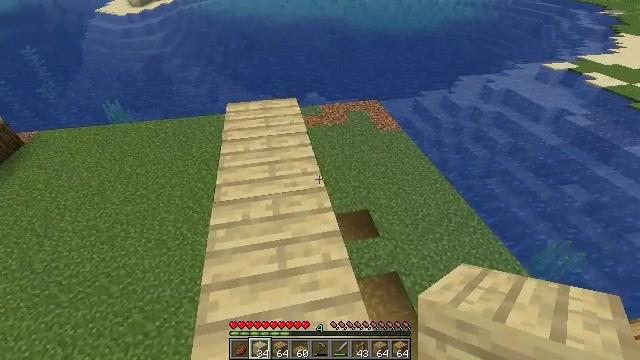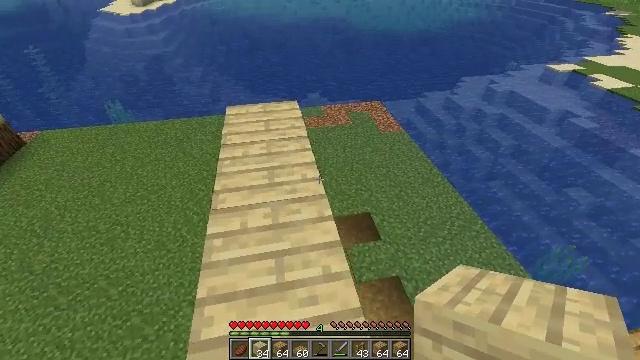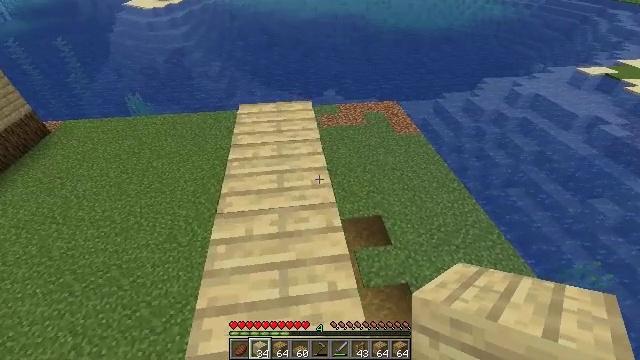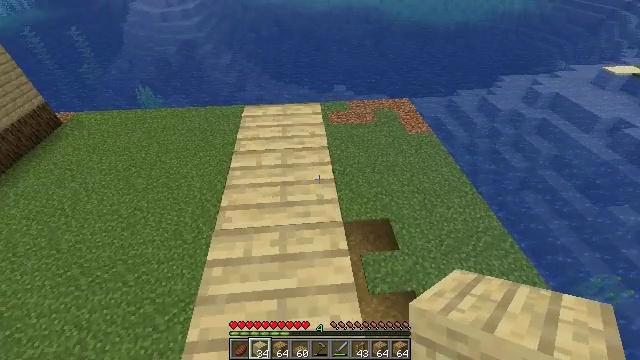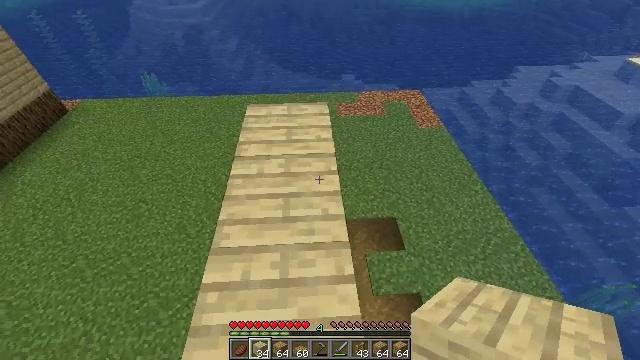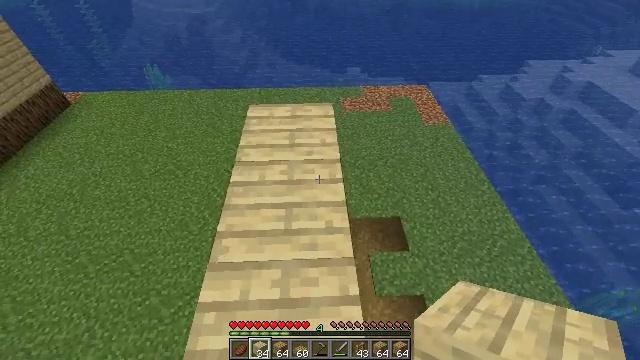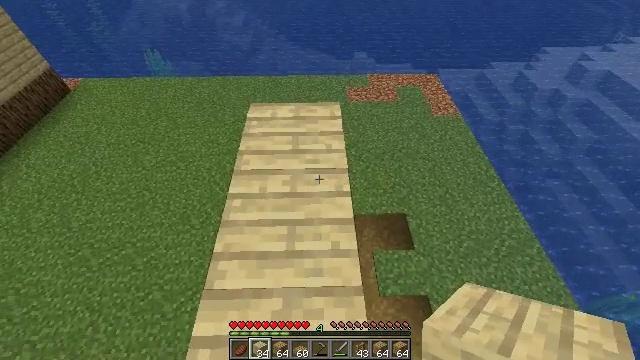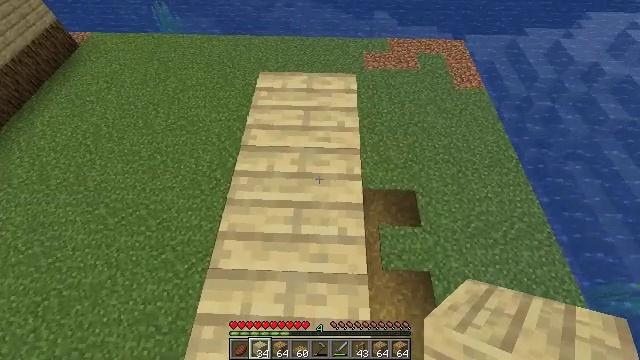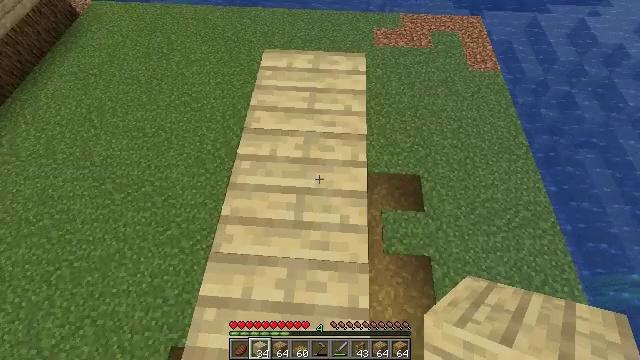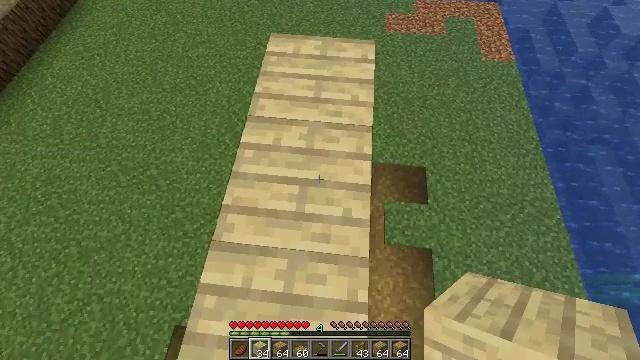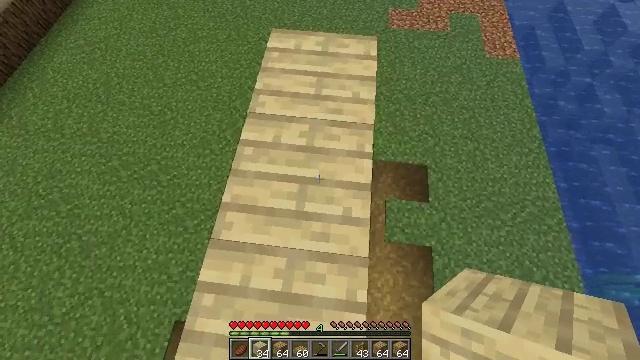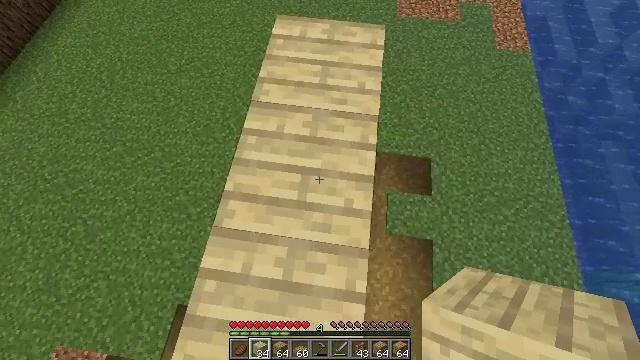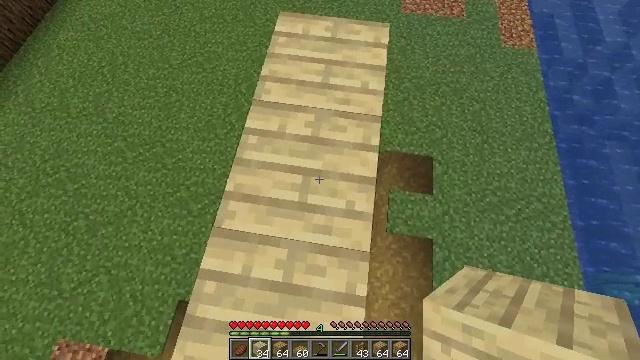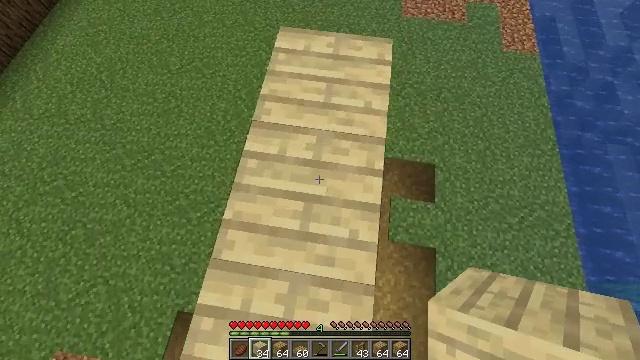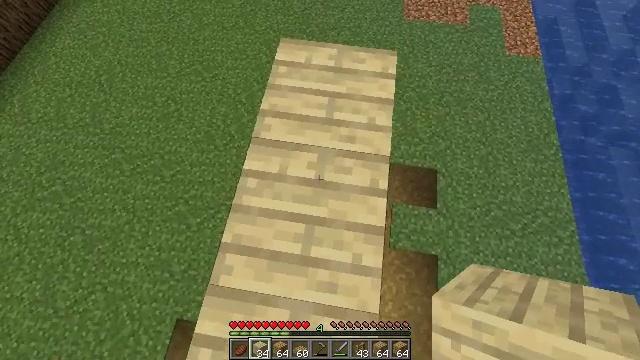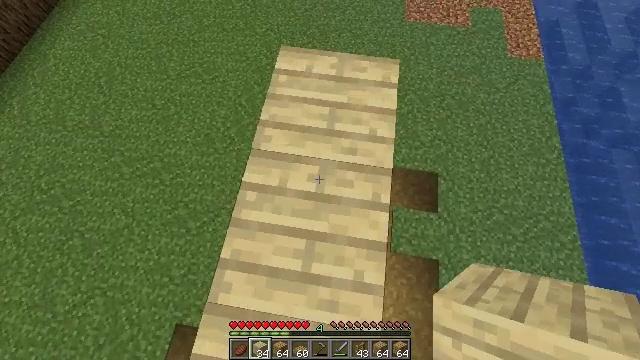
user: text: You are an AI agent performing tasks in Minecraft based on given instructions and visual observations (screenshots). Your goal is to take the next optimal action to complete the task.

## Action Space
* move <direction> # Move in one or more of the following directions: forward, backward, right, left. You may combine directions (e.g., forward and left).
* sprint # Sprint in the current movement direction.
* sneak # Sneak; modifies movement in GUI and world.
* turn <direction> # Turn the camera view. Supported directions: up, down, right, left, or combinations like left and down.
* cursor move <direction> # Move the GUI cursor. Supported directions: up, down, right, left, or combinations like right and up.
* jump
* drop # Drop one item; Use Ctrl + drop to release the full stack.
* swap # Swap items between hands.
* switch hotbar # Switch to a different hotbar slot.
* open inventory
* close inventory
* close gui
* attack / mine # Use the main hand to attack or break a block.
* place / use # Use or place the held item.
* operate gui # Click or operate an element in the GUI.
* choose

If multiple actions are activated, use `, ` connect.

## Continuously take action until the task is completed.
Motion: motion action
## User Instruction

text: Collect birch planks from structures.
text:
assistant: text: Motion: move forward
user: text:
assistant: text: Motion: move forward, turn left
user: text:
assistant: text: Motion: move forward, turn left and down
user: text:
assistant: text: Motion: move forward, turn left and down
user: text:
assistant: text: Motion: move forward, turn left and down
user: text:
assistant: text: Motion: move forward, turn left and down
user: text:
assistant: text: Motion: turn left and down
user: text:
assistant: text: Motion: turn left and down
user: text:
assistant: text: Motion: turn left and down
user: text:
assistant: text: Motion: no_op
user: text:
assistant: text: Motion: turn left and down
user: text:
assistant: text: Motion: move forward
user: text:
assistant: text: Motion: move forward
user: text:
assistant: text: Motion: move forward
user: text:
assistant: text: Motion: move forward
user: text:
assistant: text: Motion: move forward
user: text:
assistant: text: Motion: move forward
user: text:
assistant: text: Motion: move forward
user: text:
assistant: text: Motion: move forward
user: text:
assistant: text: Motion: no_op
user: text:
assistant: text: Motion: no_op
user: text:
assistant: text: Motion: turn right
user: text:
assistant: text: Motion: turn right and down
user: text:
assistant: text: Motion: turn right and down
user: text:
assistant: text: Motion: turn right and down
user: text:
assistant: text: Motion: turn right and down
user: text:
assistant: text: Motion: turn right and down
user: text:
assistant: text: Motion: turn right and down
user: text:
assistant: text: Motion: turn right and down
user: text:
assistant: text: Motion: turn down